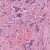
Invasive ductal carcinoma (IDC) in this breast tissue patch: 1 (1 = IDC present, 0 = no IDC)